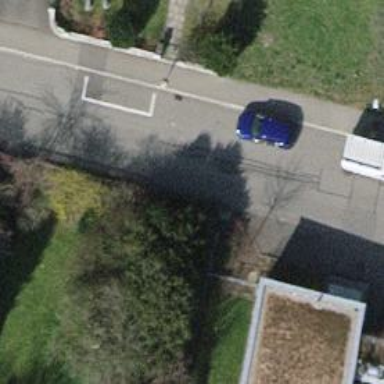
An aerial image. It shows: Residential road with asphalt surface and sidewalk on the left. There is parallel on-street parking available on the left side of the road.